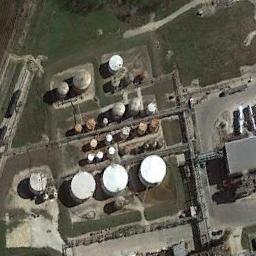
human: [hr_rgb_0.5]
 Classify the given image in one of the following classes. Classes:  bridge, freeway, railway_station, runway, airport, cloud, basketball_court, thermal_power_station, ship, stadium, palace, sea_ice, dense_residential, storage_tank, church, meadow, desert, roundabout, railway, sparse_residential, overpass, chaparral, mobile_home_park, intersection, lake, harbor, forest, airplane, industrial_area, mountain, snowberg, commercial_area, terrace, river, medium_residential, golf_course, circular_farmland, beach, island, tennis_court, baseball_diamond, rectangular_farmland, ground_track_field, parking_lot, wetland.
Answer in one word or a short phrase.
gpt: storage_tank